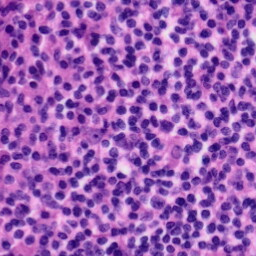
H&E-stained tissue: Tonsil